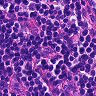
Metastatic tissue present: no